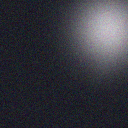
Screen state: off